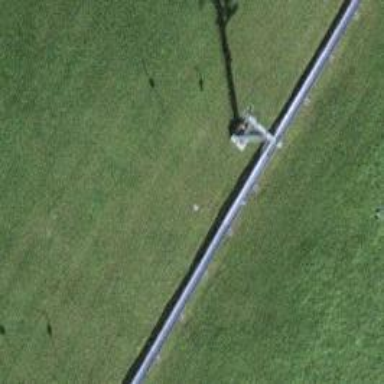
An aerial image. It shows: Pylon used for aerialway.